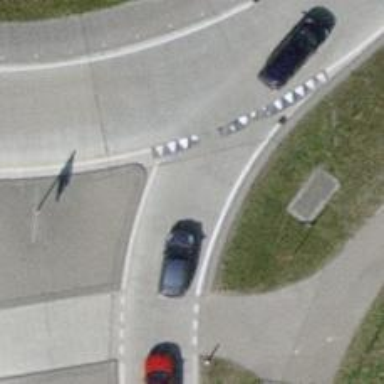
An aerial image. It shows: Primary highway with separate concrete sidewalk and cycleway.